Aerial crown-view tile of a tropical tree (Barro Colorado Island, Panama), acquired 20240611:
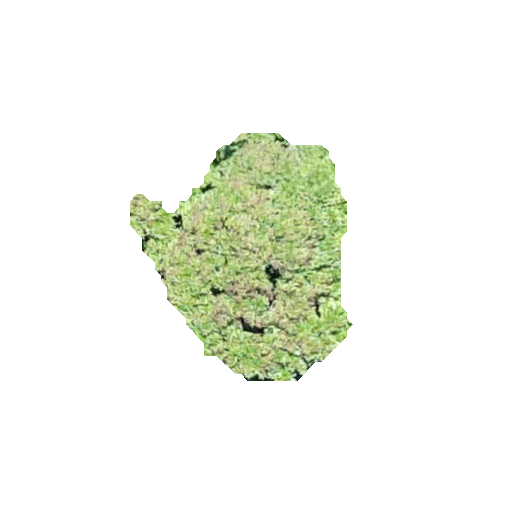
Species: Alseis blackiana
GBIF accepted scientific name: Alseis blackiana
Crown area: 57.903 m²